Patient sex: M
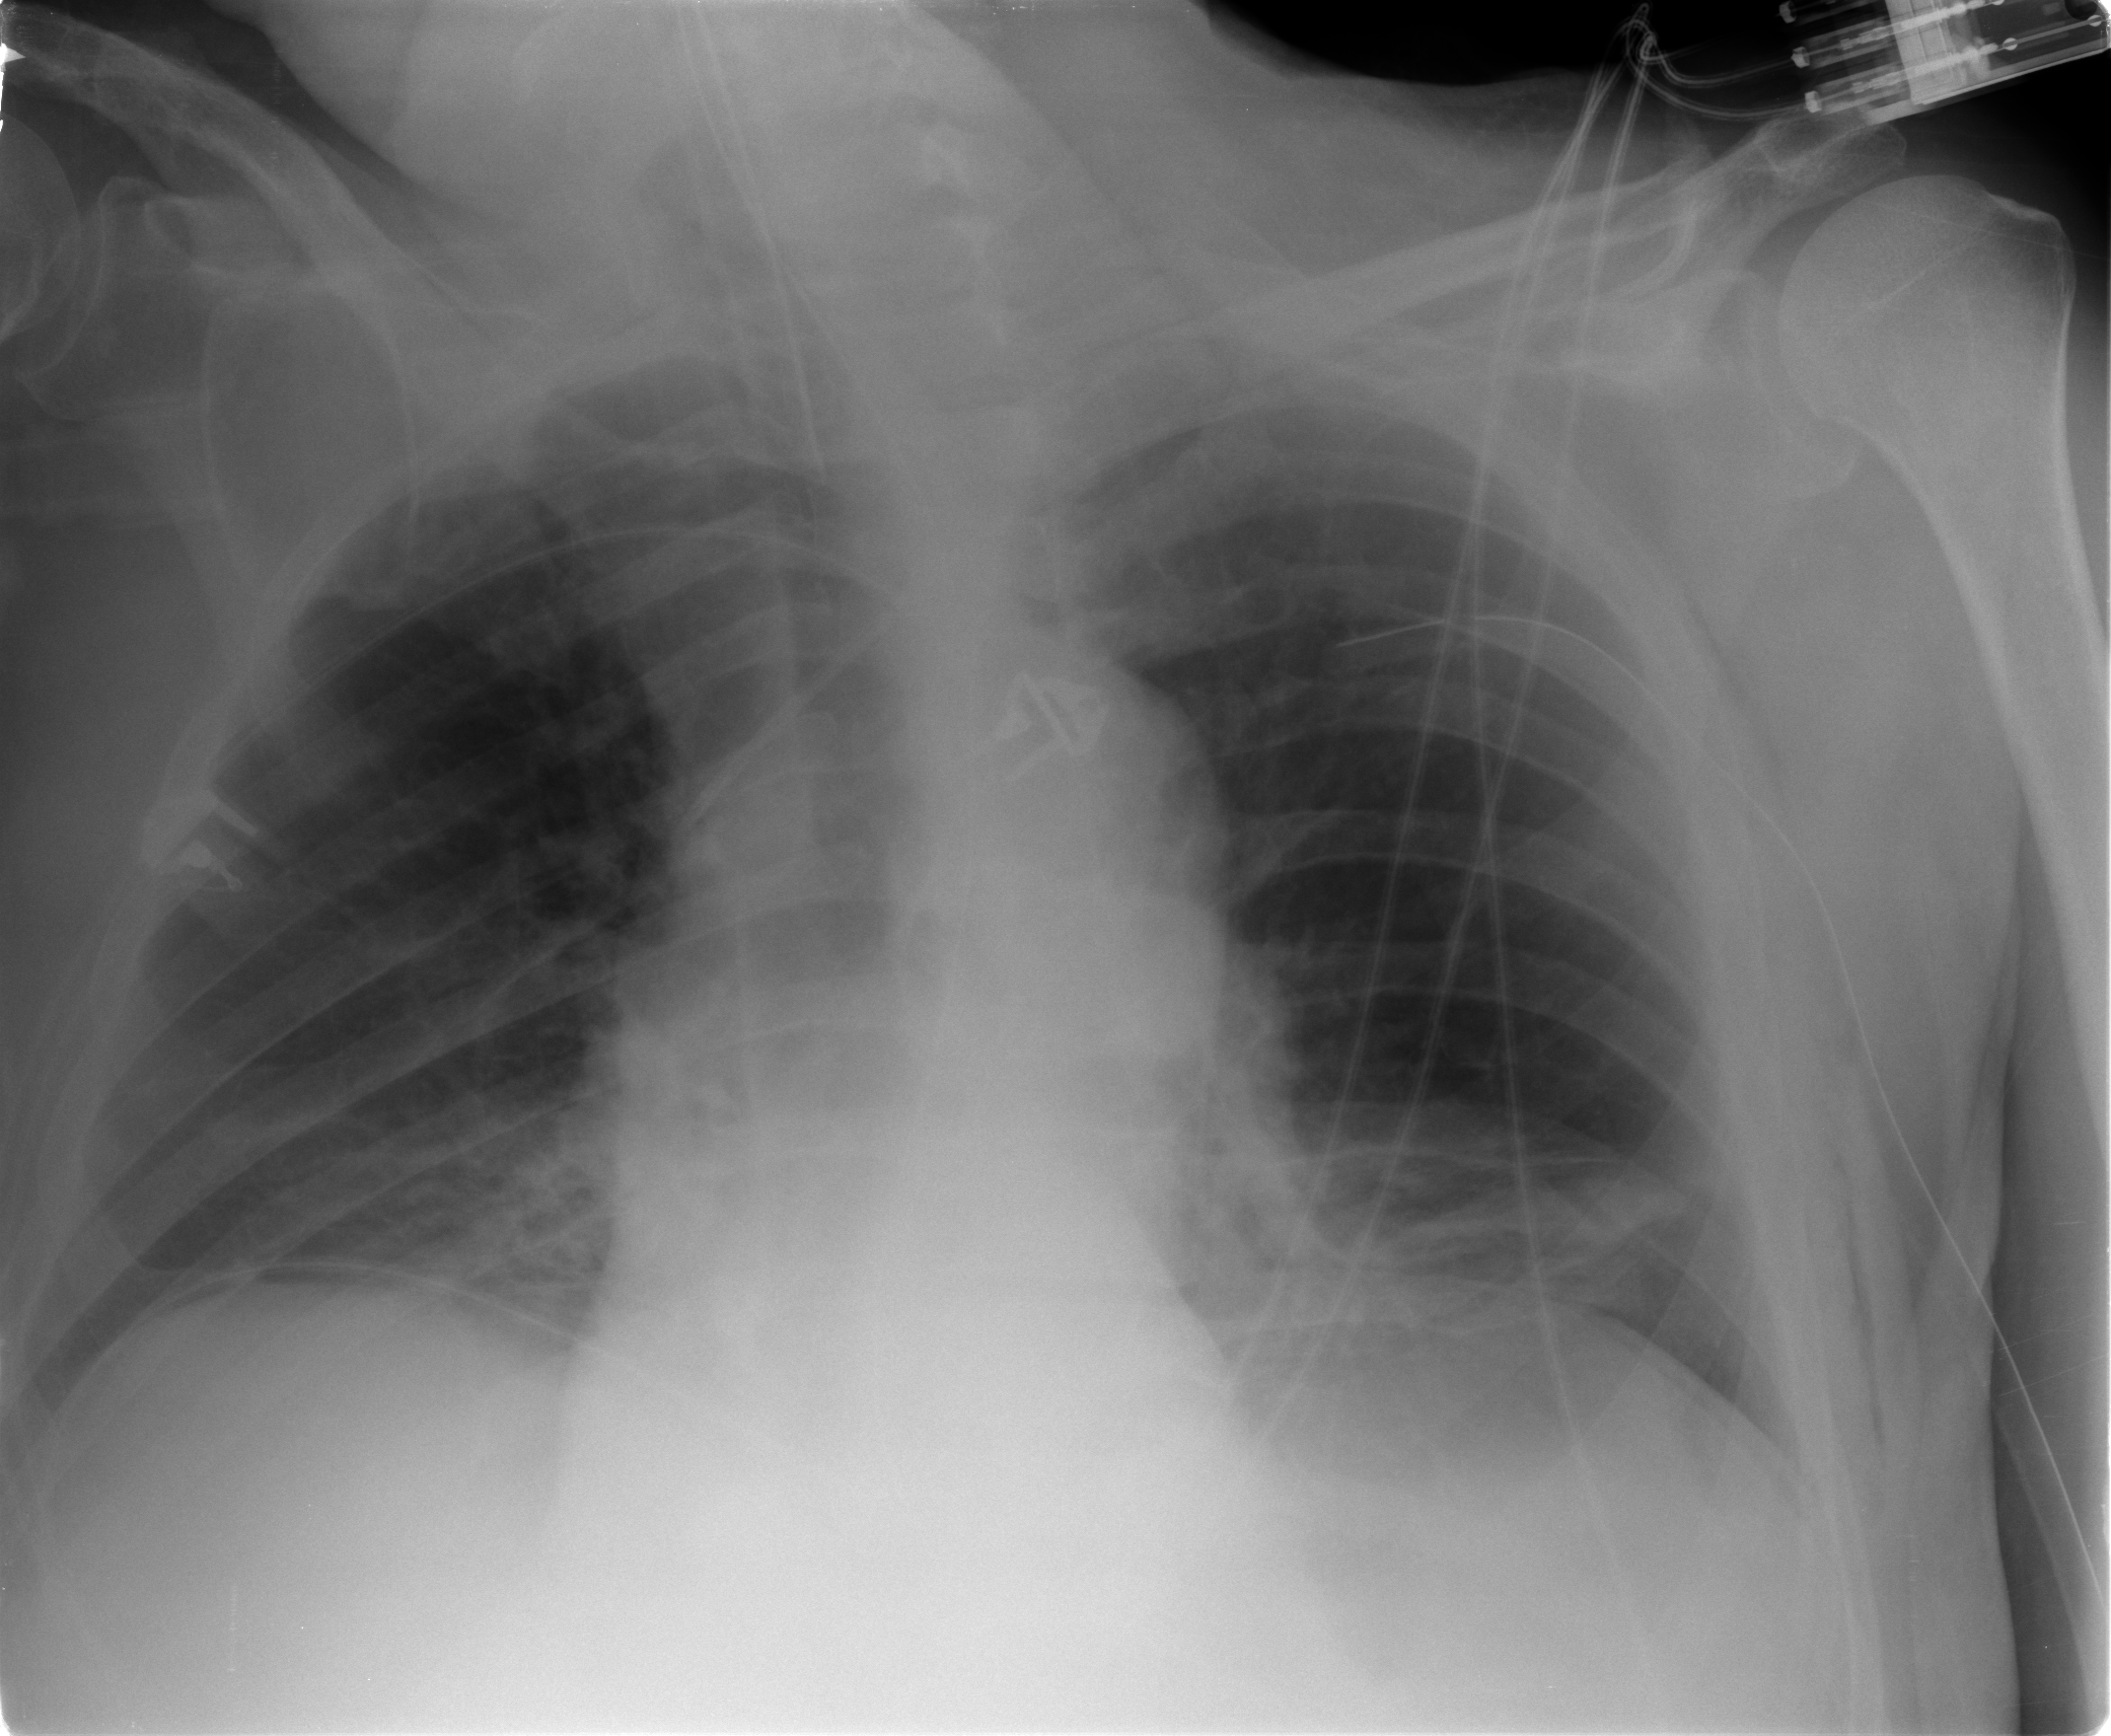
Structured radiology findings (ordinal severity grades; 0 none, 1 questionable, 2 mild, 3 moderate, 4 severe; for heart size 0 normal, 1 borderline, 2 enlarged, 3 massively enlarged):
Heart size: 0
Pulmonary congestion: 1
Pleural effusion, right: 0
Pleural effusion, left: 1
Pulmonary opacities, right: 2
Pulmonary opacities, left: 2
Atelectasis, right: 2
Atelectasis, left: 2